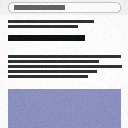
Screen state: on